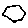
Label: hexagon